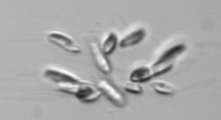
Label: Dinobryon